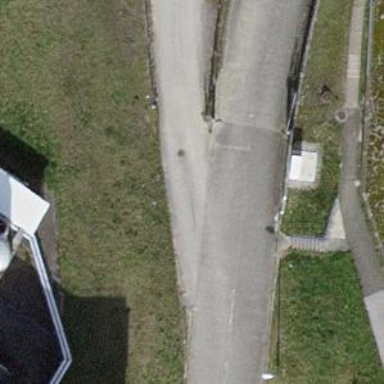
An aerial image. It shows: Set of concrete steps.